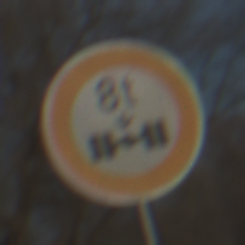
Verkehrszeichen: TatsaechlicheAchslast
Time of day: MorningAfternoon
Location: Outdoor (Nature)
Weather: PartlyCloudy
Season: NotSpecified
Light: Natural